一年级 · 算术
在 $\bigcirc$ 里面填上 “>”“<”或 “=”。

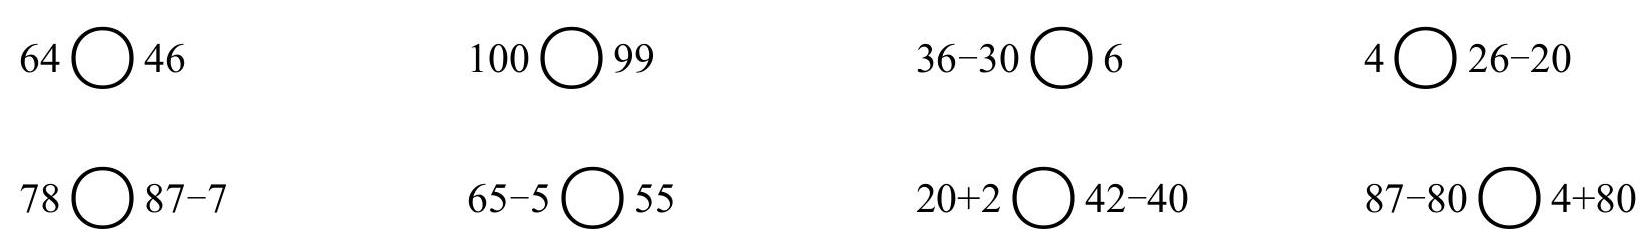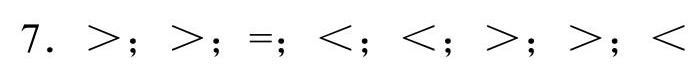
答案: 详解